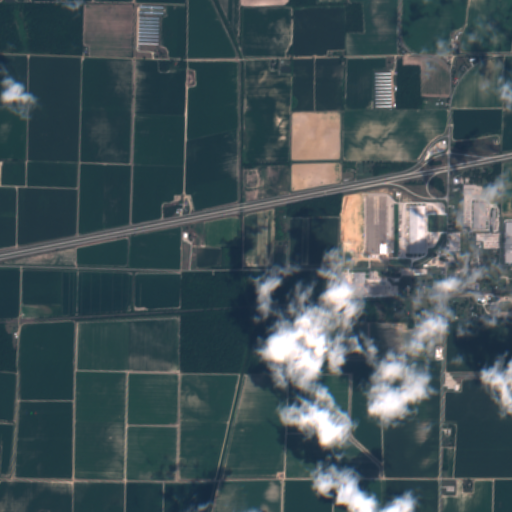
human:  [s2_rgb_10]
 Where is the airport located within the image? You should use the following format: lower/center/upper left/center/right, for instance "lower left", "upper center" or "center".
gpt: The airport is located in the lower right of the image.
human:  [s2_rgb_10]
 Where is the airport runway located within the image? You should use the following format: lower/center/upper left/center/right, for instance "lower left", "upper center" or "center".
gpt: The airport runway is located in the lower right of the image.
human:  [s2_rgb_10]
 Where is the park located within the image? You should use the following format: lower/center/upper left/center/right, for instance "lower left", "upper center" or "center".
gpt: The park is located in the upper right of the image.
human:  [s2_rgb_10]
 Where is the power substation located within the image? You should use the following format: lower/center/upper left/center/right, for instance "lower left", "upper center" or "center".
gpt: The power substation is located in the lower right of the image.
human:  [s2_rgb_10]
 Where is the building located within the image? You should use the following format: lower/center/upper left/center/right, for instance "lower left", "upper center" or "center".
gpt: The building is located in the lower right of the image.
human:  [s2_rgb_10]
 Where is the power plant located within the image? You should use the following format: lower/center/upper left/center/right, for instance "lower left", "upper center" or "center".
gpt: There is no power plant in the image.